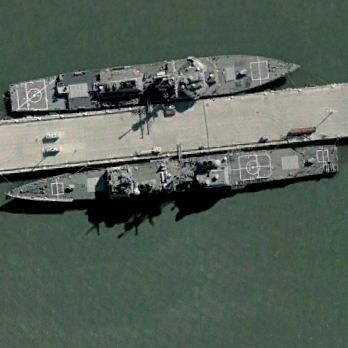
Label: cruiser